Interaction volume radius: 10 \u00c5
Interaction volume height: 20 \u00c5
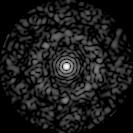
Disorder parameter: 0.8625